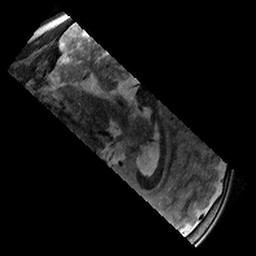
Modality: T2w
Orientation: sagittal
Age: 9
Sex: male
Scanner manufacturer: siemens
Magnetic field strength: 3 T
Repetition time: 9.23 s
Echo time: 0.067 s